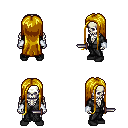
a pixel art fantasy rpg character, male body template, skeleton, gray robe, white pants, blonde extra-long hairstyle, white cloth bracers, black shoes, dagger, four views (front, back, left, right), 2x2 character sprite sheet, small pixel art, hard edges, no anti-aliasing